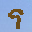
Label: 9